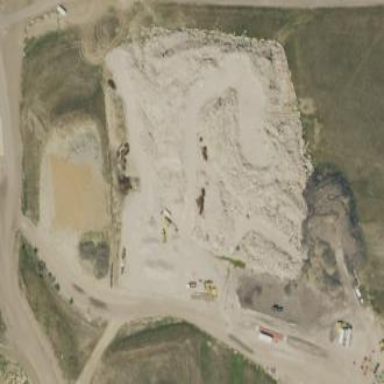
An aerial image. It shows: Quarry area rich in sand and gravel resources.